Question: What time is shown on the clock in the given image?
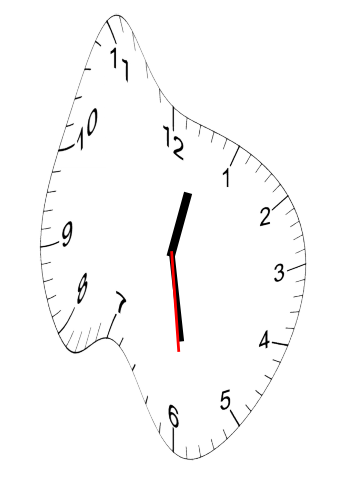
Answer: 12:28:29